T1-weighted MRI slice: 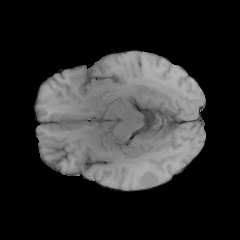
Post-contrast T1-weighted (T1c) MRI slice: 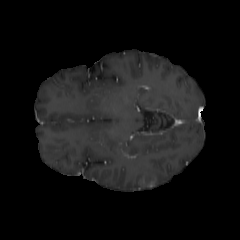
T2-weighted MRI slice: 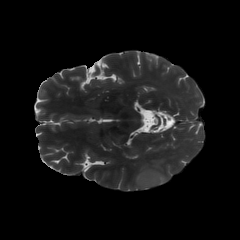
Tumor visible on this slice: yes